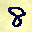
Label: 8